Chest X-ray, PA view. Patient: 45 years old, sex F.
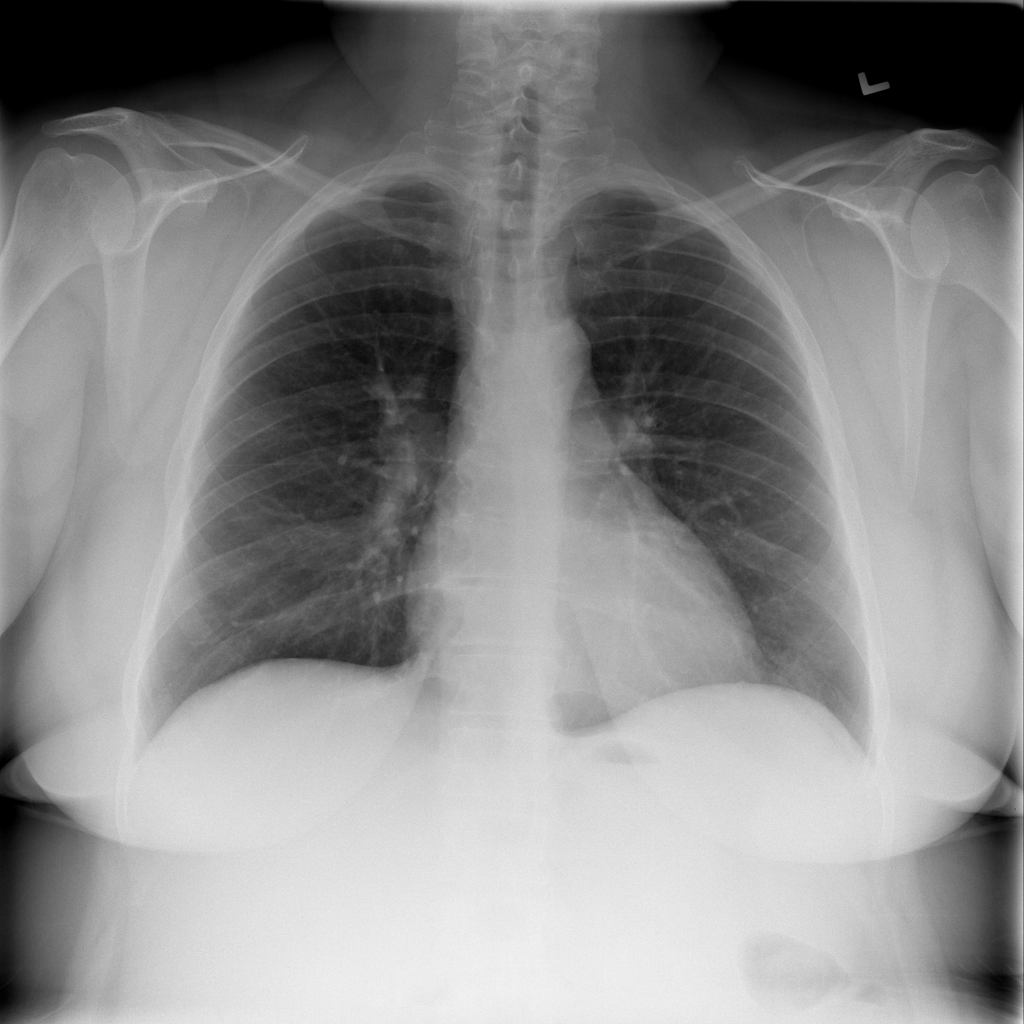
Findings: No Finding